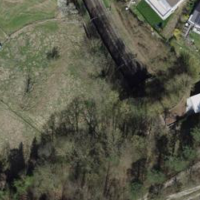
EUNIS habitat code: 41
Species observed at this site:
Taxus baccata